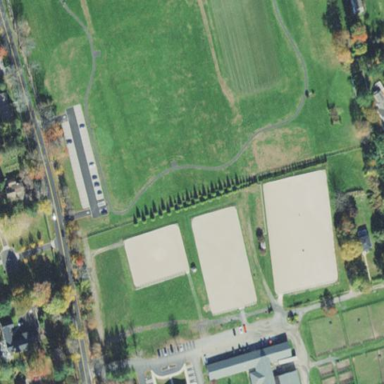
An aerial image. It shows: Recreation ground.